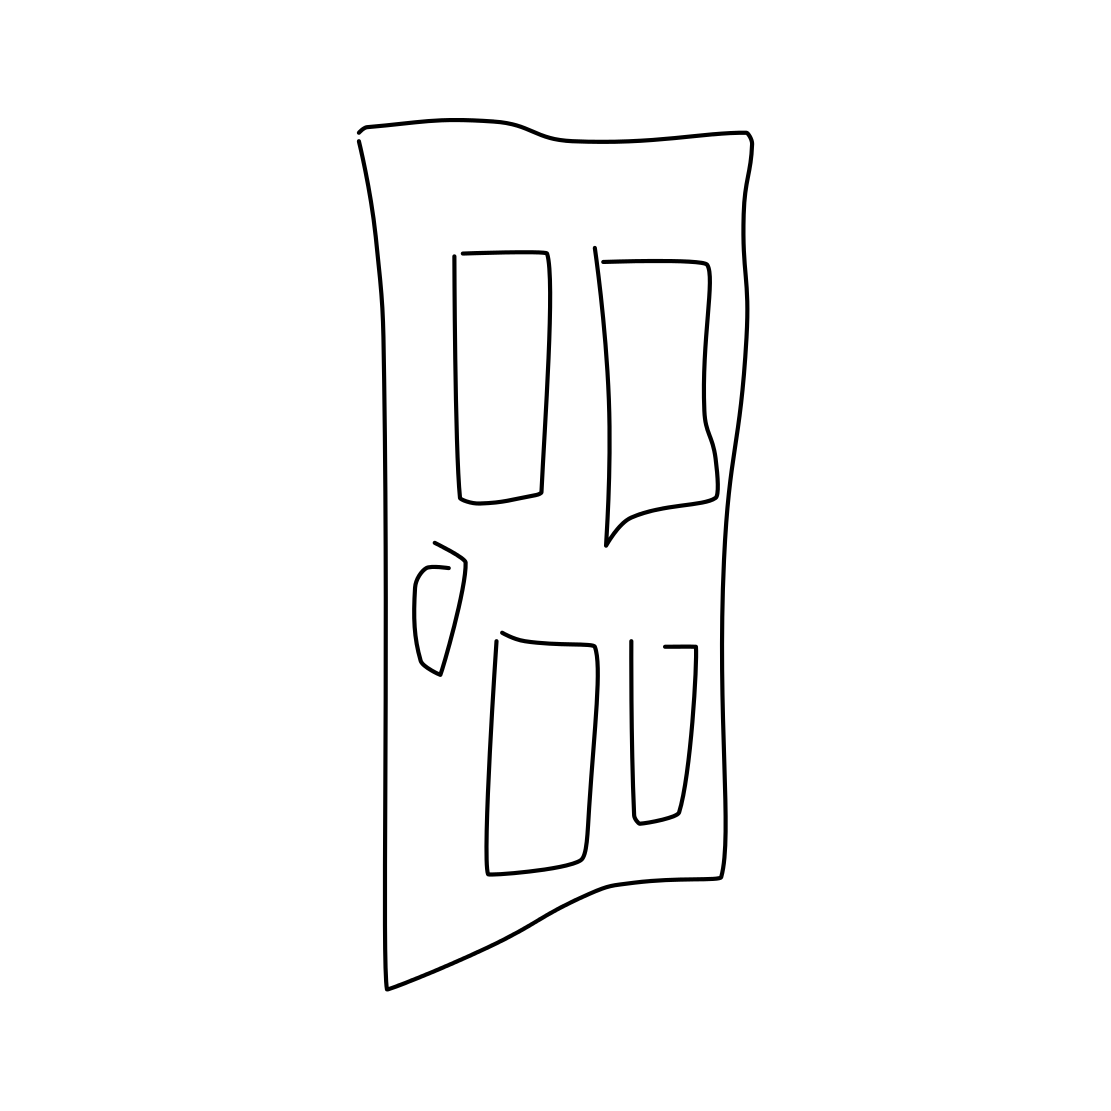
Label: door